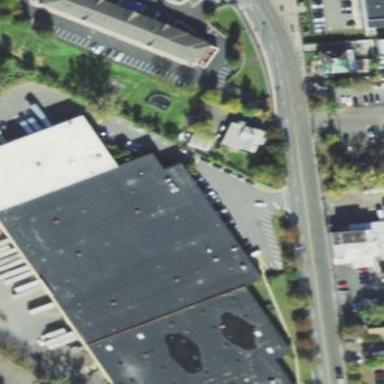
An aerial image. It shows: Building.